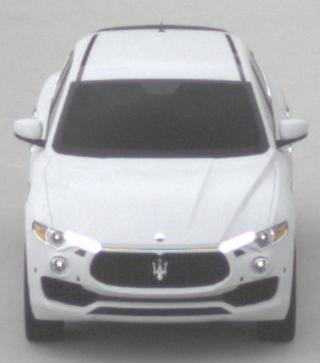
Make: Maserati
Model: Levante GT Hybrid
Detailed model: Levante
Model produced from: 2021/07
Model produced until: 2022/10
Doors: 4
Color: white
Road condition: dry road
Daytime: midday
Contrast: low contrast